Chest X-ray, PA view. Patient: 55 years old, sex F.
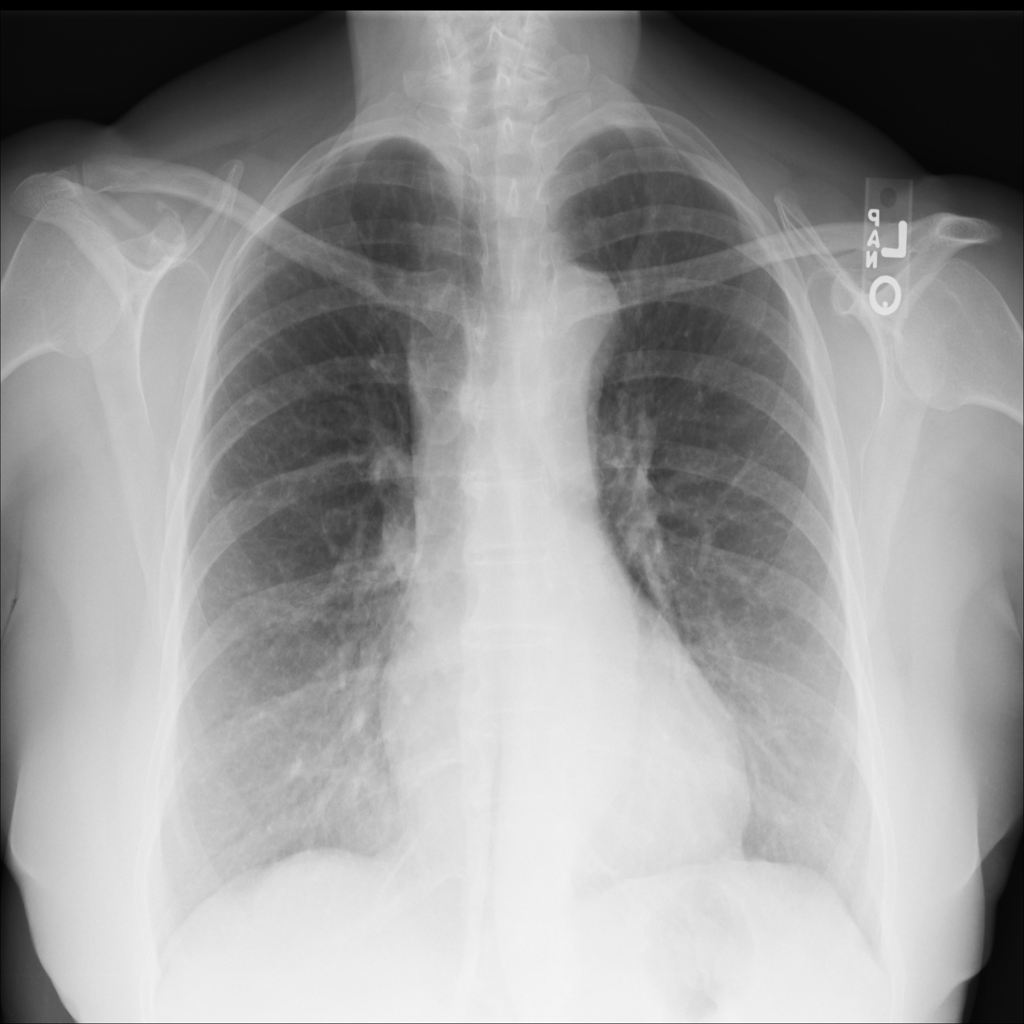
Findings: No Finding